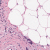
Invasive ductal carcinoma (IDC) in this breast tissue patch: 1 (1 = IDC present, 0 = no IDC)